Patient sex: M
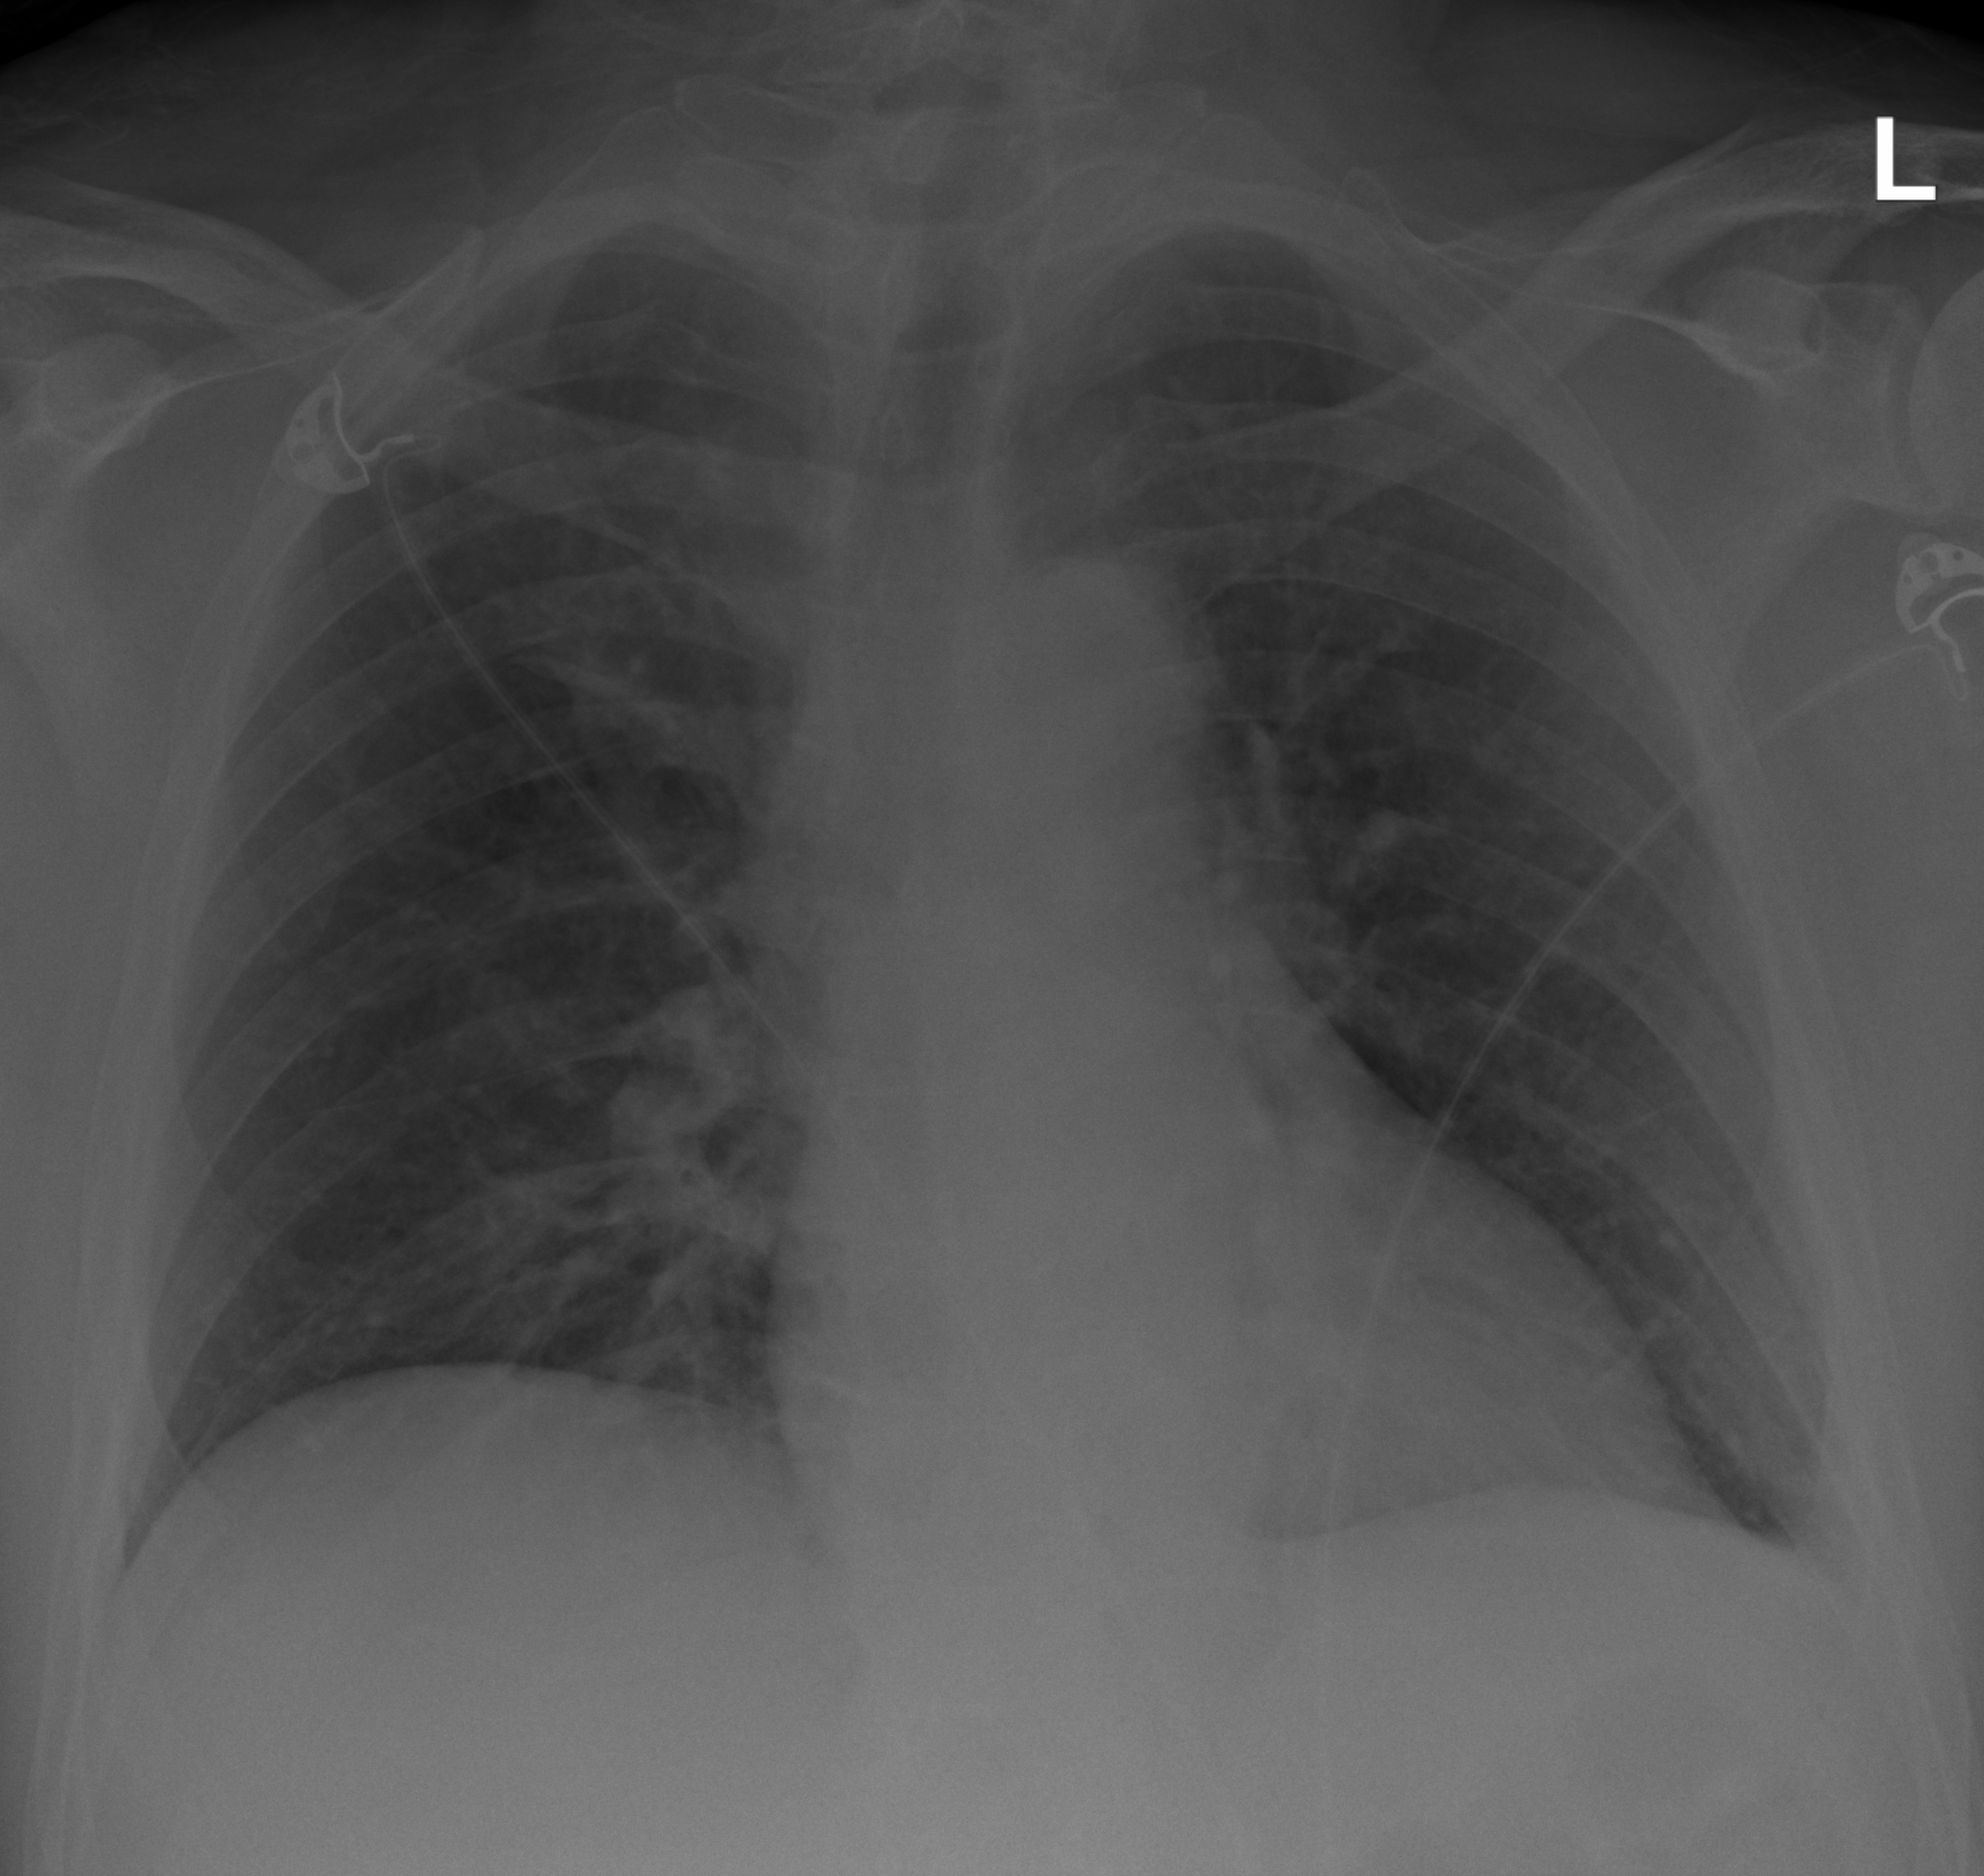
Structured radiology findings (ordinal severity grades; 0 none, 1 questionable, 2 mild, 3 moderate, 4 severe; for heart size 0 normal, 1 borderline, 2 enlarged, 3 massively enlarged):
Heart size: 0
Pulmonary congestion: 2
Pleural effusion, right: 0
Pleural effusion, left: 2
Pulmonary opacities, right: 2
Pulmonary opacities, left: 0
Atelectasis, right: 2
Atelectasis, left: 2